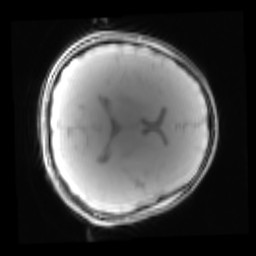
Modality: PDw
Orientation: axial
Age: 15
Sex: female
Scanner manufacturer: siemens
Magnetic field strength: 3 T
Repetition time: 0.25 s
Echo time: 0.00103 s